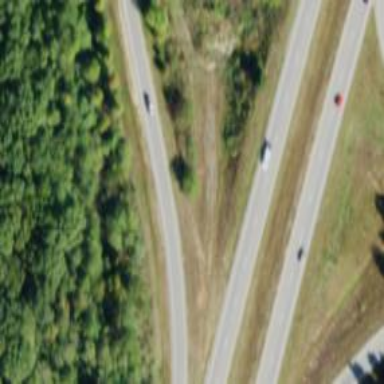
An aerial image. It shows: Asphalt trunk link road.